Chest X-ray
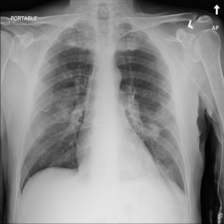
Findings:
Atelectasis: negative
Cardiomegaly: negative
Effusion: negative
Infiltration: negative
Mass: positive
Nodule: negative
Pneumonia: negative
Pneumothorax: negative
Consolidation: negative
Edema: negative
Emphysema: negative
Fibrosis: negative
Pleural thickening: negative
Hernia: negative